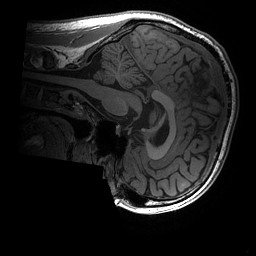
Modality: T1w
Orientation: sagittal
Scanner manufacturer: ge
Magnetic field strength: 3 T
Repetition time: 0.008156 s
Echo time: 0.00318 s